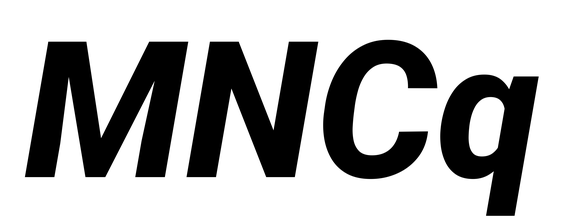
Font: Roboto-Italic_ExtraBold_Italic